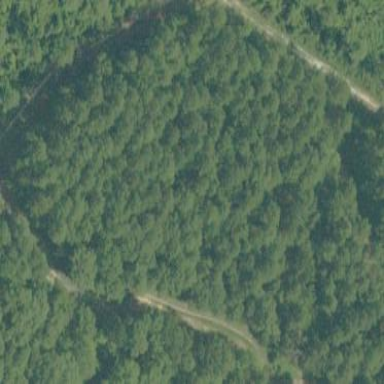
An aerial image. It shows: Mixed woodland area with variety of leaf types and cycles.